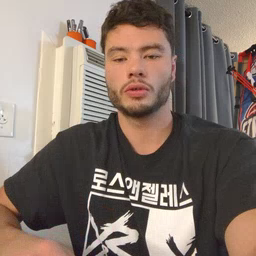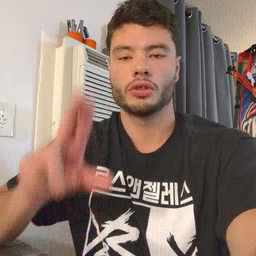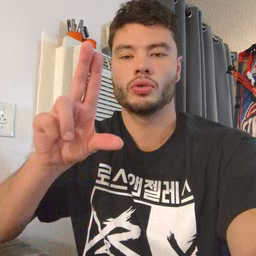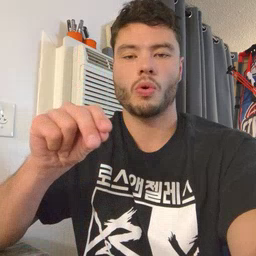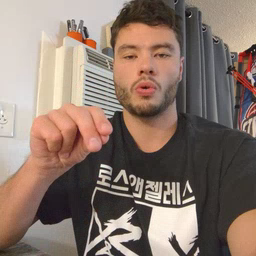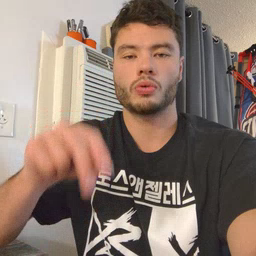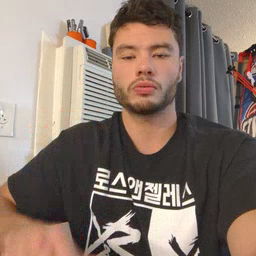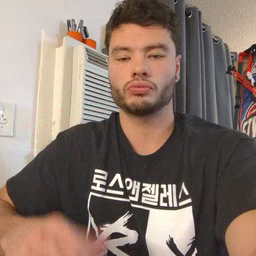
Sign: no